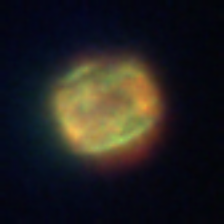
Taxon: Ciliates
Group: Other